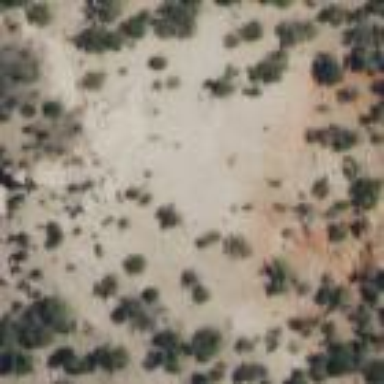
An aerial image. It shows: Patch of scrub vegetation.